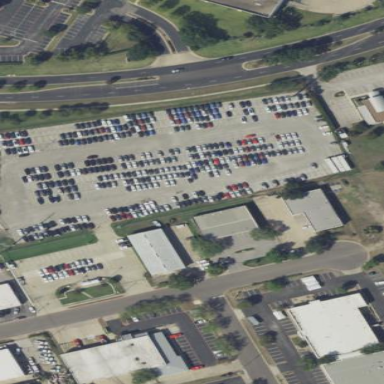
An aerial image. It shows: Parking area with concrete surface.